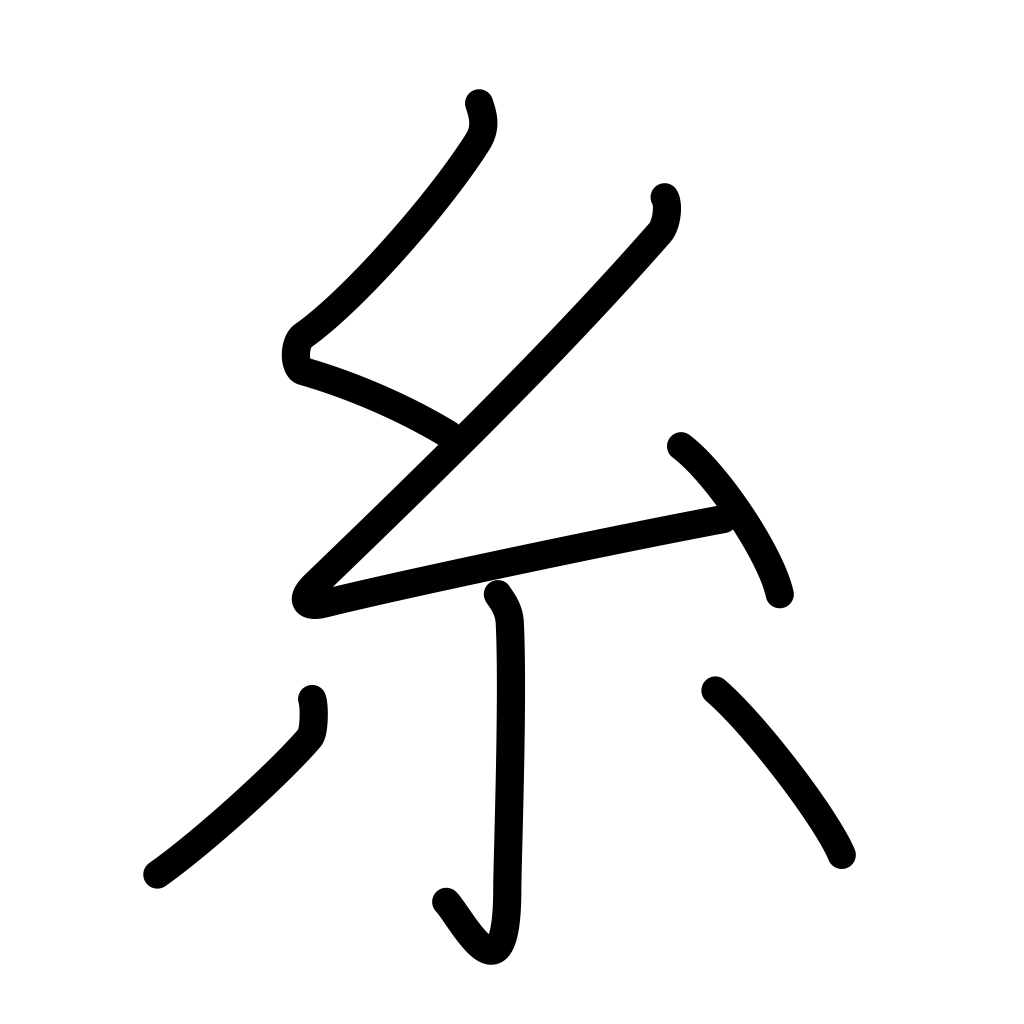
Meaning: thread